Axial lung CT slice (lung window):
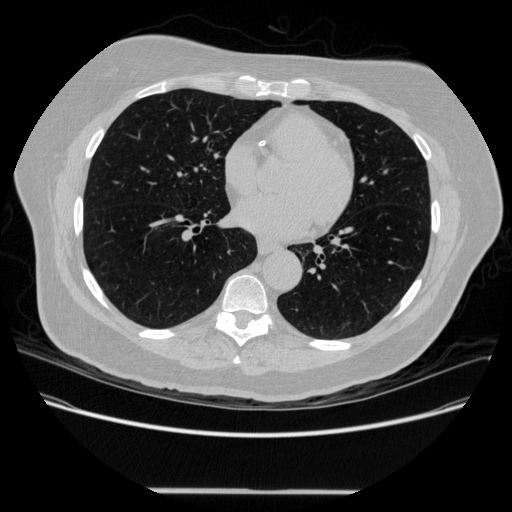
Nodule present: no